Field crop: tomato
Growth stage: 2
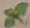
Species: solanum